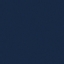
Land use / land cover class: SeaLake